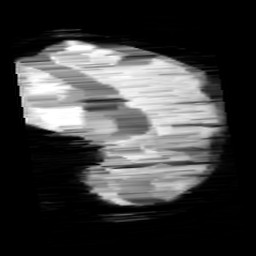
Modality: minIP
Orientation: sagittal
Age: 11
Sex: male
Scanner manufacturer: siemens
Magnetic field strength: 3 T
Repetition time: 0.027 s
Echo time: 0.02 s